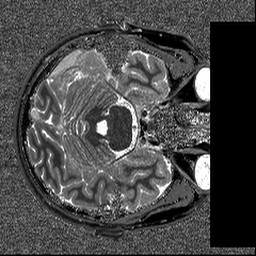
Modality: T1map
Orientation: axial
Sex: male